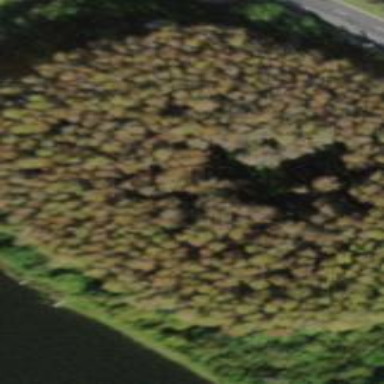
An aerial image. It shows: Cypress dome swamp within wetland area.